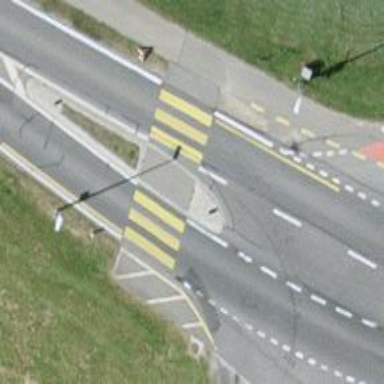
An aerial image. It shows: Footway with zebra crossing.